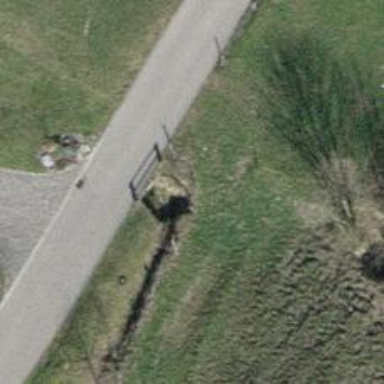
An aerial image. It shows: Culvert tunnel.